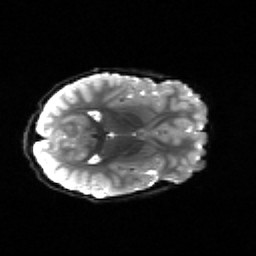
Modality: sbref
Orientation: axial
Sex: male
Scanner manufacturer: siemens
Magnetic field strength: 3 T
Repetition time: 5 s
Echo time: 0.071 s